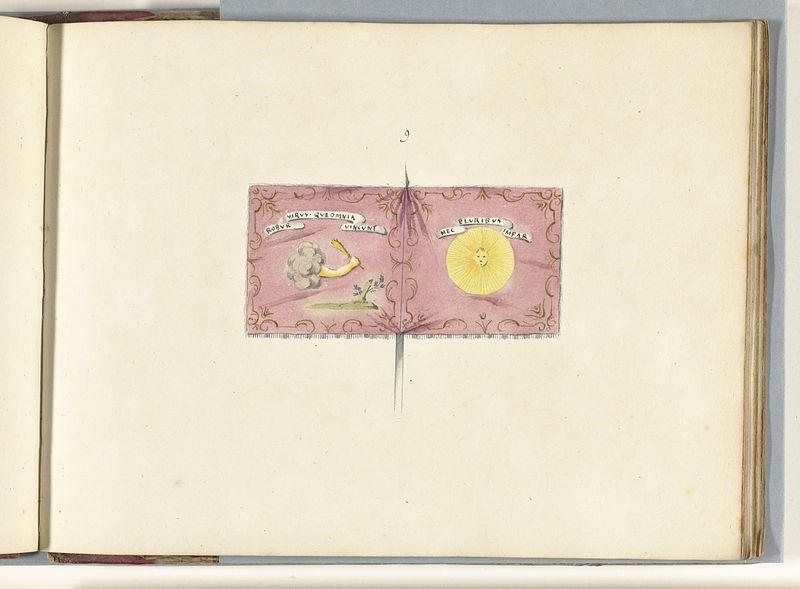
Titel: Frans standaard veroverd in de slag bij Malplaquet
Standort: Amsterdam
Institution: Rijksmuseum
Schlagwörter: livre, solei, artiste]